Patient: sex M, age 55
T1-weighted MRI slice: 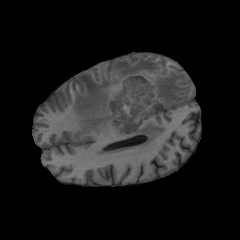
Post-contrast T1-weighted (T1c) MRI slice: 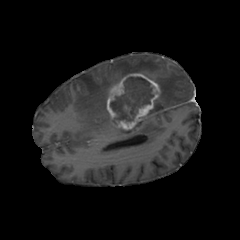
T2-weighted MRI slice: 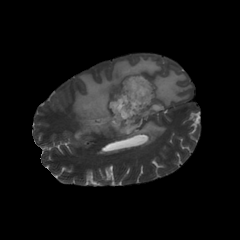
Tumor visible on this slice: yes
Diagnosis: Glioblastoma, IDH-wildtype
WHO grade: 4